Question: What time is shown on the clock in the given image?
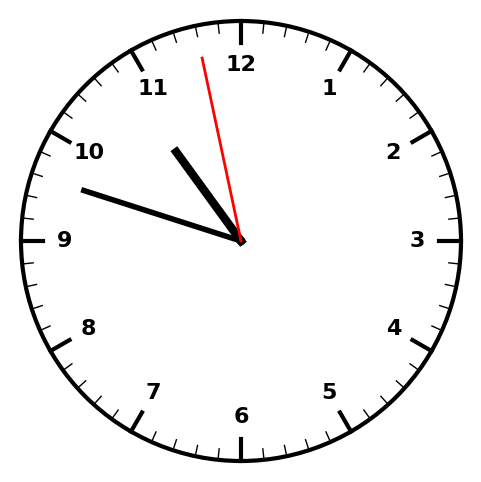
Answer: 10:47:58